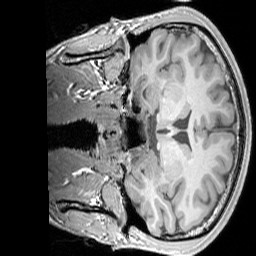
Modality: T1w
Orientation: coronal
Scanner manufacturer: siemens
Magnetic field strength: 3 T
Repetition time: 1.83 s
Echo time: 0.00303 s